Field crop: tomato
Growth stage: 1
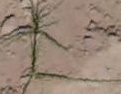
Species: cyperus